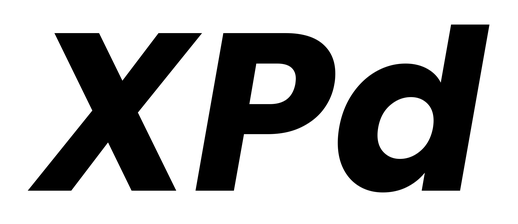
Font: Poppins-BoldItalic